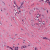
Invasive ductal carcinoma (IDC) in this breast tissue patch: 1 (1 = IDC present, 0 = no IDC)